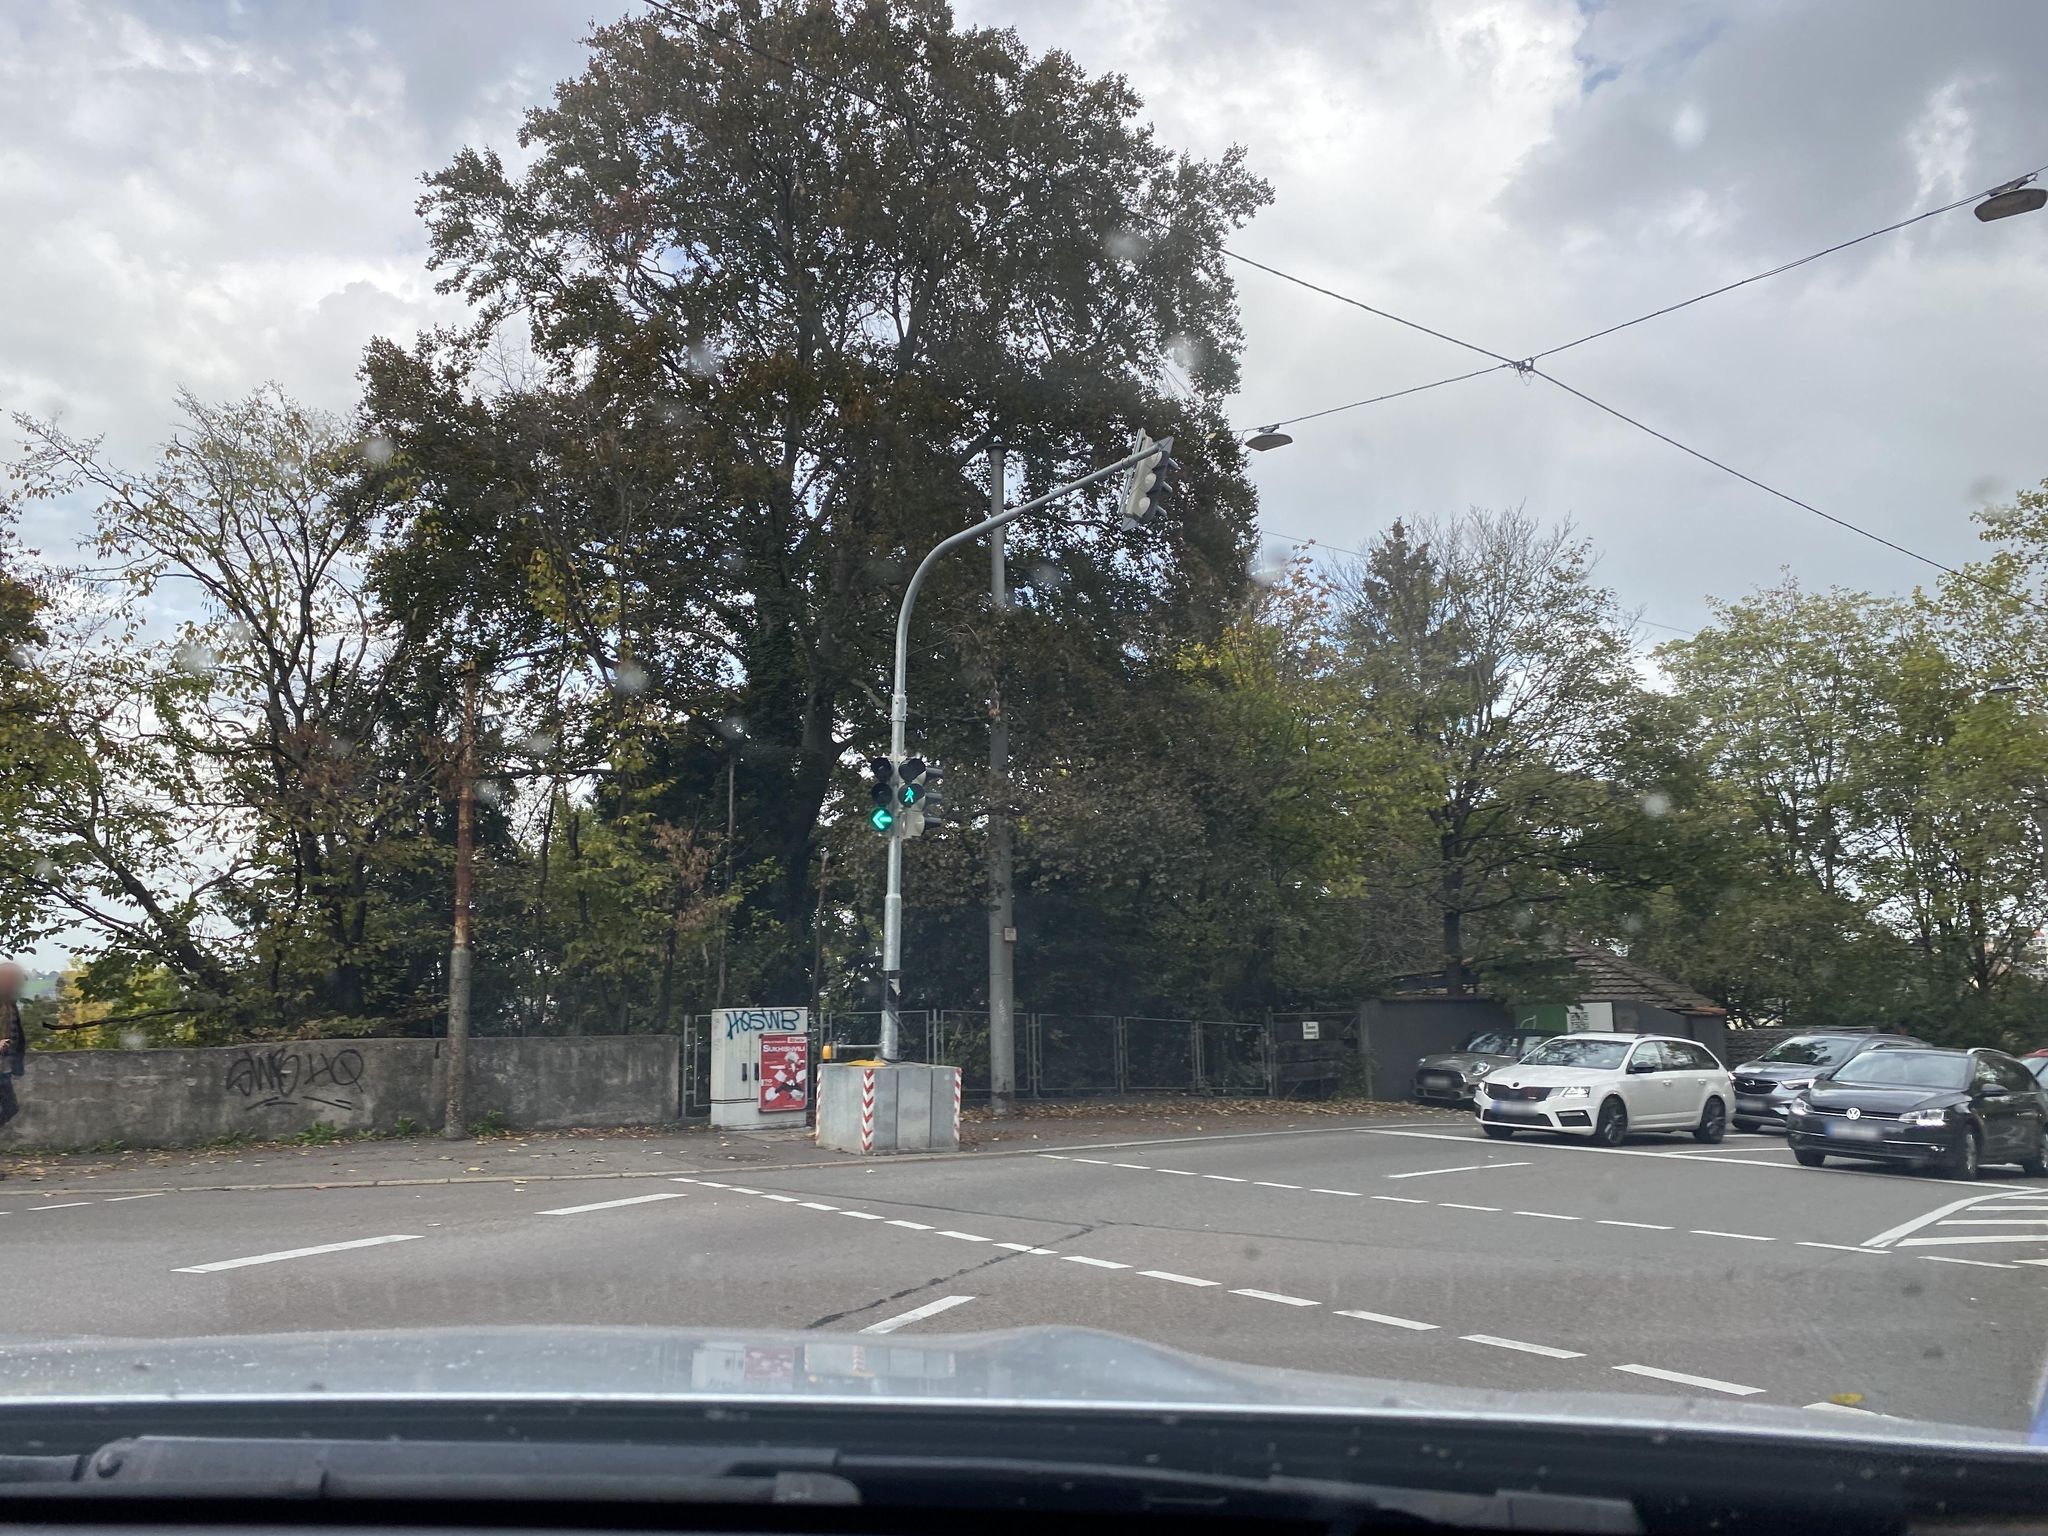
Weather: cloudy
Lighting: day
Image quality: good
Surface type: driving surface
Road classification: steps, path, footway
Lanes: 4
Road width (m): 1.5
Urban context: urban centre
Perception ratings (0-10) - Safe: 4.85, Lively: 3.84, Beautiful: 5.09, Boring: 1.01, Depressing: 3.21, Wealthy: 7.69